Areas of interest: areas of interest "Fengyu Office Building, Block C"
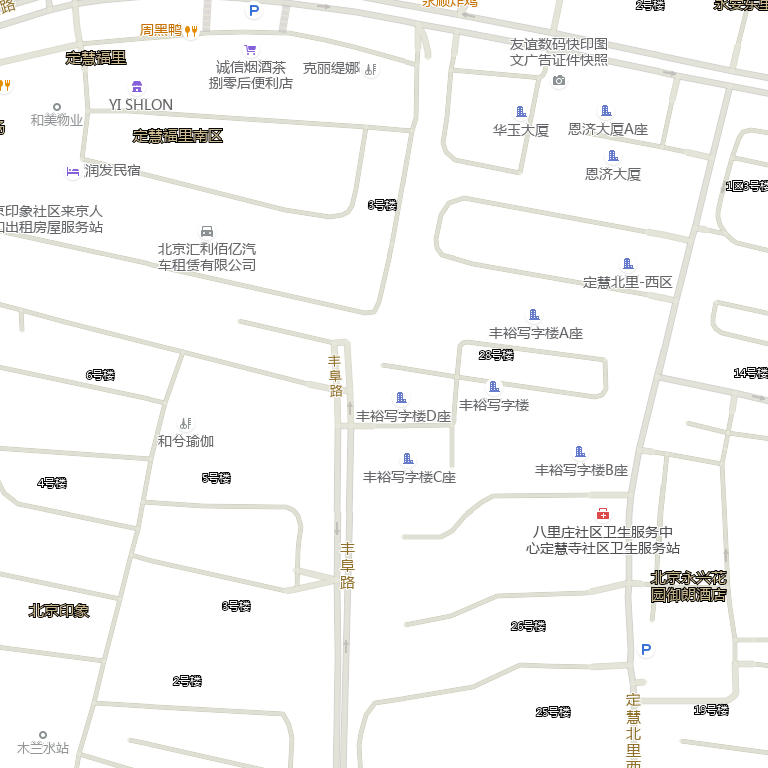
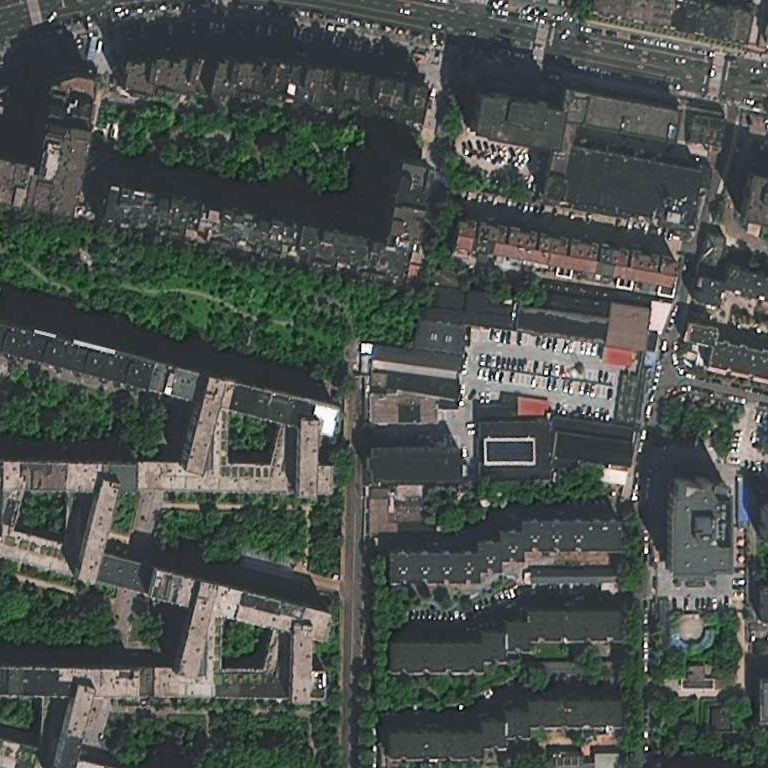